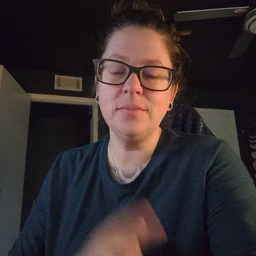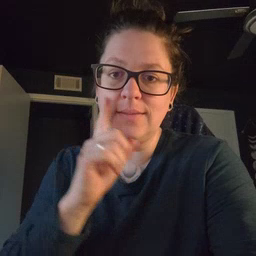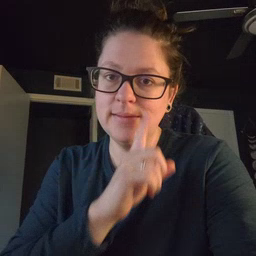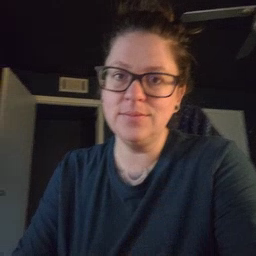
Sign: eye